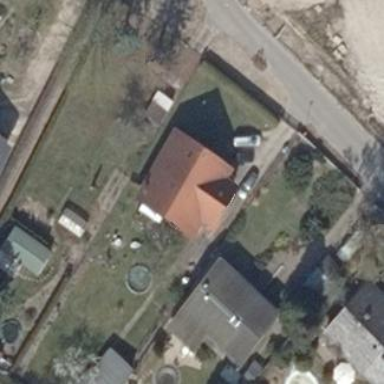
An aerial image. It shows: Detached building with gabled roof.